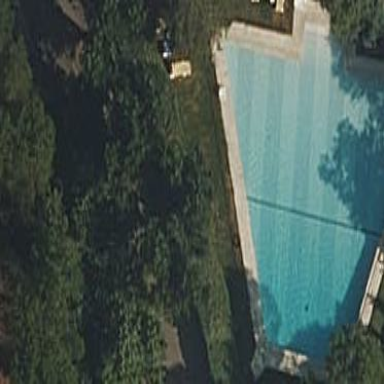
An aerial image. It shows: Swimming pool area designated for leisure and sport.